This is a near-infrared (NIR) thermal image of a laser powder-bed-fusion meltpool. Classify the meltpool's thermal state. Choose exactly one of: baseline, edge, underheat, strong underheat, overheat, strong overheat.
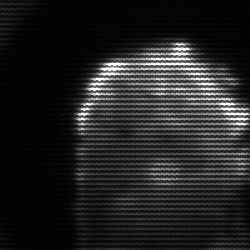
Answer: baseline